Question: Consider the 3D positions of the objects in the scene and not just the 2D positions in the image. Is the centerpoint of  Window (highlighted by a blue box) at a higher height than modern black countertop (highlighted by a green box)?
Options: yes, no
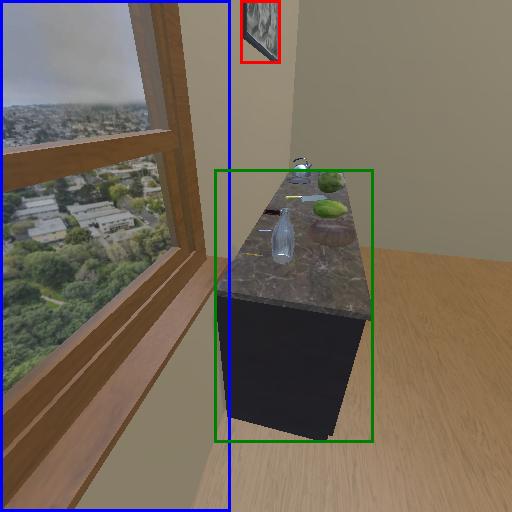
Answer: yes